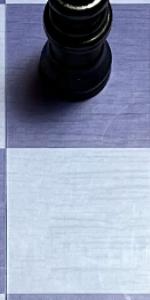
Label: Empty